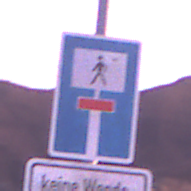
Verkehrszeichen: SackgasseFussgaengerDurchlaessig
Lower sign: HinweisGeaenderteVorfahrtVerkehrsfuehrungVerkehrsregelung3
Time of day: Dawn
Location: Outdoor (Nature)
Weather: PartlyCloudy
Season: NotSpecified
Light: Natural